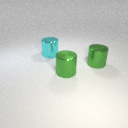
large green metal cylinder to the right of large cyan metal cylinder